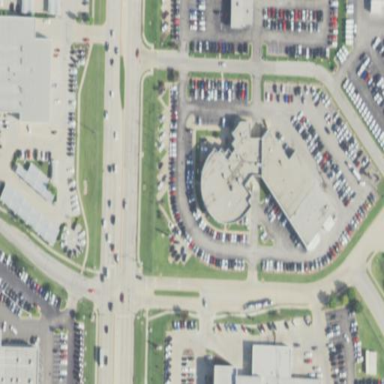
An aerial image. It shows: Building that houses car shop.